Question: This is driving me completely nuts, basically, I have a RelativeLayout with an ImageView and a LinearLayout inside. I want the LinearLayout to be the width of the ImageView, the height to be a constant value and positioned at the bottom of the ImageView (Overlapping the bottom).
What is actually happening (I believe, I could be wrong) : For some reason on the first pass the ImageView dimensions are that of the original image (or so I believe) which is resizing the RelativeLayout then when the ImageView is resized to fit the boundaries it's not updating the parent RelativeLayout or the children.
I have overridden every single one of the views, tried calling them in various ways and still no luck.
Here is the view :
'''
<?xml version="1.0" encoding="utf-8"?>
<uk.co.testing.prototype.prototype.views.RelativeLayoutExtended
xmlns:android="http://schemas.android.com/apk/res/android"
android:orientation="vertical"
android:layout_width="wrap_content"
android:layout_height="wrap_content"
android:background="#FFF"
android:paddingLeft="5dip">
<uk.co.testing.prototype.prototype.views.FixedImageView
android:id="@+id/image"
android:layout_width="wrap_content"
android:layout_height="fill_parent"
android:adjustViewBounds="true" />
<uk.co.testing.prototype.prototype.views.LinearLayoutExtended
android:id="@+id/width_wrapper"
android:background="@drawable/image_gradient"
android:layout_width="fill_parent"
android:layout_height="30dip"
android:layout_alignParentBottom="true"
android:orientation="vertical">
</uk.co.testing.prototype.prototype.views.LinearLayoutExtended>
</uk.co.testing.prototype.views.RelativeLayoutExtended>
'''
This is my RelativeLayoutExtended :
'''
import android.content.Context;
import android.util.AttributeSet;
import android.util.Log;
import android.widget.ImageView;
import android.widget.RelativeLayout;
public class RelativeLayoutExtended extends RelativeLayout
{
public RelativeLayoutExtended(Context context)
{
super(context);
}
public RelativeLayoutExtended(Context context, AttributeSet attrs)
{
super(context, attrs);
}
public RelativeLayoutExtended(Context context, AttributeSet attrs, int defStyle)
{
super(context, attrs, defStyle);
}
@Override
public void onSizeChanged( int w, int h, int oldw, int oldh )
{
//int heightDensity = ( int ) ( 50 * ( getResources().getDisplayMetrics().density + 0.5f ) );
//LinearLayoutExtended linearLayout = ( LinearLayoutExtended ) getChildAt( 1 );
//linearLayout.setLayoutParams( new RelativeLayout.LayoutParams( getWidth(), getHeight() ) );
//ImageView imageView = ( ImageView ) getChildAt( 0 );
//Log.e( "width", "" + imageView.getWidth() );
//Log.e( "height", "" + imageView.getHeight() );
super.onSizeChanged( w, h, oldw, oldh );
}
}
'''
This is my LinearLayoutExtended :
'''
import android.content.Context;
import android.util.AttributeSet;
import android.util.Log;
import android.view.ViewGroup;
import android.widget.LinearLayout;
public class LinearLayoutExtended extends LinearLayout
{
public LinearLayoutExtended( Context context )
{
super( context );
}
public LinearLayoutExtended( Context context, AttributeSet attrs )
{
super( context, attrs );
}
@Override
public void setLayoutParams( ViewGroup.LayoutParams params )
{
super.setLayoutParams( params );
/*
Log.e( "set", "width " + params.width );
Log.e( "set", "height " + params.height );
// WHY U NO RESIZE?
post( new Runnable()
{
@Override
public void run()
{
requestLayout();
Log.e( "get", "width " + getWidth() );
Log.e( "get", "height " + getHeight() );
}
} );*/
}
@Override
public void onSizeChanged( int w, int h, int oldw, int oldh )
{
super.onSizeChanged( w, h, oldw, oldh );
}
}
'''
This is my FixedImageView :
'''
import android.R.color;
import android.content.Context;
import android.util.AttributeSet;
import android.util.Log;
import android.view.View;
import android.view.ViewGroup;
import android.view.ViewGroup.LayoutParams;
import android.widget.ImageView;
import android.widget.LinearLayout;
import android.widget.RelativeLayout;
public class FixedImageView extends ImageView
{
public FixedImageView(Context context )
{
super(context );
}
public FixedImageView(Context context, AttributeSet attrs )
{
super( context, attrs );
}
public FixedImageView(Context context, AttributeSet attrs, int defStyle)
{
super( context, attrs, defStyle );
}
@Override
public void requestLayout()
{
super.requestLayout();
}
private RelativeLayout relativeLayout = null;
private LinearLayout linearLayout = null;
@Override
public void onSizeChanged( int w, int h, int oldw, int oldh )
{
//Log.e( "onSizeChanged", "width:" + w ); // 660
//Log.e( "onSizeChanged", "height:" + h ); // 550
//int heightDensity = ( int ) ( 50 * ( getResources().getDisplayMetrics().density + 0.5f ) );
//LinearLayoutExtended linearLayout = ( LinearLayoutExtended ) getChildAt( 1 );
//linearLayout.setLayoutParams( new RelativeLayout.LayoutParams( getWidth(), getHeight() ) );
//ImageView imageView = ( ImageView ) getChildAt( 0 );
//Log.e( "width", "" + imageView.getWidth() );
//Log.e( "height", "" + imageView.getHeight() );
super.onSizeChanged( w, h, oldw, oldh );
//RelativeLayout relativeLayout = ( RelativeLayout )this.getParent();
//LinearLayout linearLayout = ( LinearLayout )relativeLayout.getChildAt( 1 );
//linearLayout.invalidate();
relativeLayout = ( RelativeLayout )this.getParent();
linearLayout = ( LinearLayout )relativeLayout.getChildAt( 1 );
linearLayout.post( new Runnable()
{
@Override
public void run()
{
RelativeLayout.LayoutParams layoutParams = new RelativeLayout.LayoutParams( getWidth(), getHeight() );
layoutParams.addRule( RelativeLayout.ALIGN_PARENT_BOTTOM );
linearLayout.setLayoutParams( layoutParams );
linearLayout.invalidate();
linearLayout.requestLayout();
}
} );
relativeLayout.post( new Runnable()
{
@Override
public void run()
{
RelativeLayout.LayoutParams layoutParams = new RelativeLayout.LayoutParams( getWidth(), getHeight() );
relativeLayout.setLayoutParams( layoutParams );
relativeLayout.invalidate();
relativeLayout.requestLayout();
}
} );
/*
RelativeLayout.LayoutParams layoutParams = new RelativeLayout.LayoutParams( LayoutParams.FILL_PARENT, LayoutParams.FILL_PARENT );
layoutParams.addRule( RelativeLayout.ALIGN_PARENT_BOTTOM );
RelativeLayout relativeLayout = ( RelativeLayout )this.getParent();
LinearLayoutExtended linearLayoutExtended = new LinearLayoutExtended( this.getContext() );
linearLayoutExtended.setBackgroundColor( color.black );
//linearLayoutExtended.setBackgroundDrawable( getResources().getDrawable( R.drawable.image_gradient ) );
linearLayoutExtended.setLayoutParams( layoutParams );
linearLayoutExtended.setOrientation( LinearLayout.VERTICAL );
relativeLayout.addView( linearLayoutExtended );
Log.e( "width", "" + linearLayoutExtended.getWidth() ); // 0
Log.e( "height", "" + linearLayoutExtended.getHeight() ); // 0
*/
}
}
'''
As you can see I've tried an almighty amount of re-sizing ( experimentally trying to get the LinearLayoutExtended and RelativeLayoutExtended to be the same size as the FixedImageView ), but with no luck. :(
Any suggestions would be amazing!
Thanks
Edit :
Crude example of what's going on :

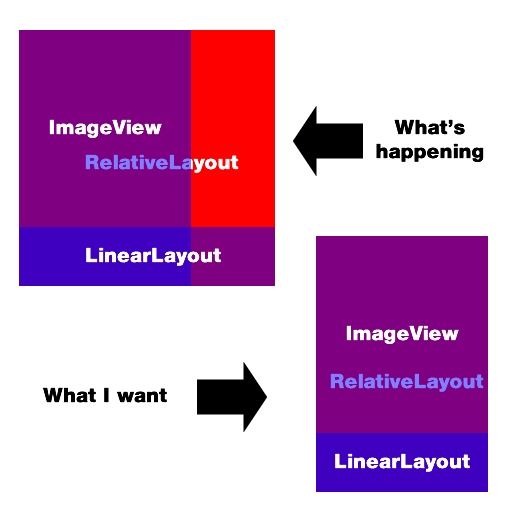
Answer: If you want the linear layout to be the width of the 'ImageView' do:
'''
android:layout_alignLeft=imageviewid
android:layout_alignRight=imageviewid
'''
on the 'LinearLayout'.